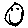
Label: smiley face